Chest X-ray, AP view. Patient: 35 years old, sex F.
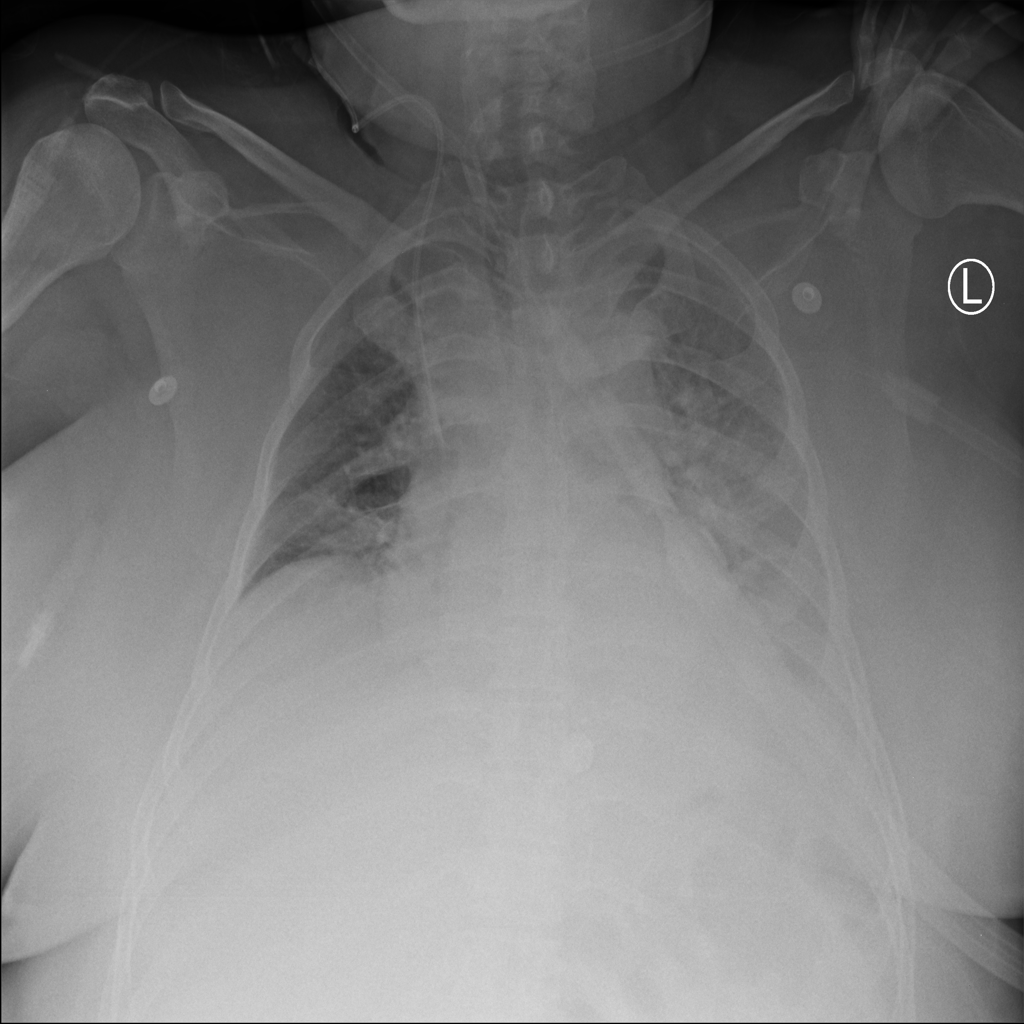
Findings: Infiltration